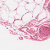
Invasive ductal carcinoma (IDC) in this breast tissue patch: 0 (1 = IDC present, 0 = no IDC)